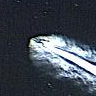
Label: Civil_yacht